Question: I'm looking for a way to enable foreign chars in my reporting output. The output is HTML that I convert to PDF to make appengine send a PDF email. The output can't handle int. chars eg. aao:

The code that makes the report is
'''
class Report(webapp2.RequestHandler):
def get(self):
# Create a conversion request from HTML to PDF.
users = User.query()
today = date.today()
startdate = date(today.year, today.month, 1) # first day of month
html = None
for user in users:
if user.activity() > 0:
logging.info('found active user %s %s' % (user.firstname, user.lastname))
html = '<html><body><table border="1">'
level = user.level()
distributor = user
while distributor.has_downline():
downline = User.query(User.sponsor == distributor.key).order(User.lastname).fetch()
for person in downline: # to this for whole downline
orders = model.Order.all().filter('distributor_id =' , person.key.id()).filter('created >' , startdate).filter('status =', 'PAID').fetch(999999)
silver = 0
name = person.firstname +' '+ person.lastname
for order in orders:
logging.info('found orders')
for idx,item in enumerate(order.items):
purchase = model.Item.get_by_id(long(item.id()))
amount = int(order.amounts[idx])
silver = silver + amount*purchase.silver/1000.000
if len(name) > 13:
name = name[13]
html = html + '<tr><td>' + str(order.created.date().day)+'/'+ str(order.created.date().month )+'</td><td>' + filters.makeid(person.key.id()) +'</td><td>' + name + '</td><td>' + str(order.key().id()) + '</td><td>' + str(silver)
dist_level = order.dist_level
bonus = 0
if level == 5 and dist_level == 4:
bonus = 0.05
if level == 5 and dist_level == 3:
bonus = 0.1
if level == 5 and dist_level == 2:
bonus = 0.13
if level == 5 and dist_level == 1:
bonus = 0.35
if level == 4 and dist_level == 3:
bonus = 0.05
if level == 4 and dist_level == 2:
bonus = 0.08
if level == 4 and dist_level == 1:
bonus = 0.3
if level == 3 and dist_level == 2:
bonus = 0.03
if level == 3 and dist_level == 1:
bonus = 0.25
if level == 2 and dist_level == 1:
bonus = 0.2
html = html + '</td><td>' + str(bonus) + '</td><td>' + str(order.total)
bonusmoney = bonus * float(order.total)
html = html + '</td><td>' + str(bonusmoney) + '</td></tr>'
distributor = person
html = html + '</table>'
asset = conversion.Asset("text/html", html, "test.html")
conversion_obj = conversion.Conversion(asset, "application/pdf")
rpc = conversion.create_rpc()
conversion.make_convert_call(rpc, conversion_obj)
result = rpc.get_result()
if result.assets:
for asset in result.assets:
logging.info('emailing report')# to %s' % user.email)
message = mail.EmailMessage(sender='noreply@bnano.se',
subject='Report %s %s' % (user.firstname, user.lastname))
message.body = 'Here is the monthly report'
message.to = 'niklasro@gmail.com'
message.bcc = 'fridge@koolbusiness.com'
message.attachments = ['report.pdf', asset.data]
message.send()
logging.info('message sent')
'''
What should be done to enable foreign chars in this case?
Thanks
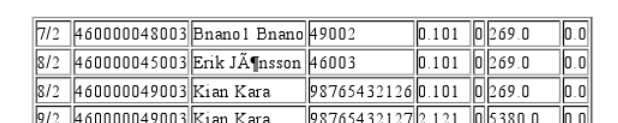
Answer: You should add '<head>' to the 'html = '<html><body><table border="1">'',
This should contain meta tag:
'<meta http-equiv="Content-Type" content="text/html; charset=utf-8">'
If utf-8 charset won't help, maybe some iso-8859-x will.